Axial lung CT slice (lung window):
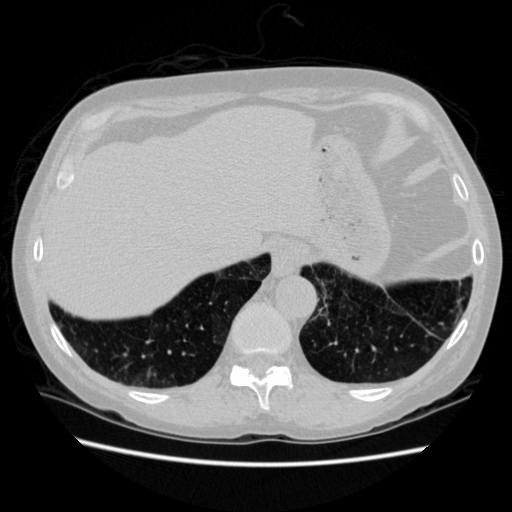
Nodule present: no